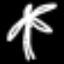
Label: palm tree